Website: macys
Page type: customer-info-address
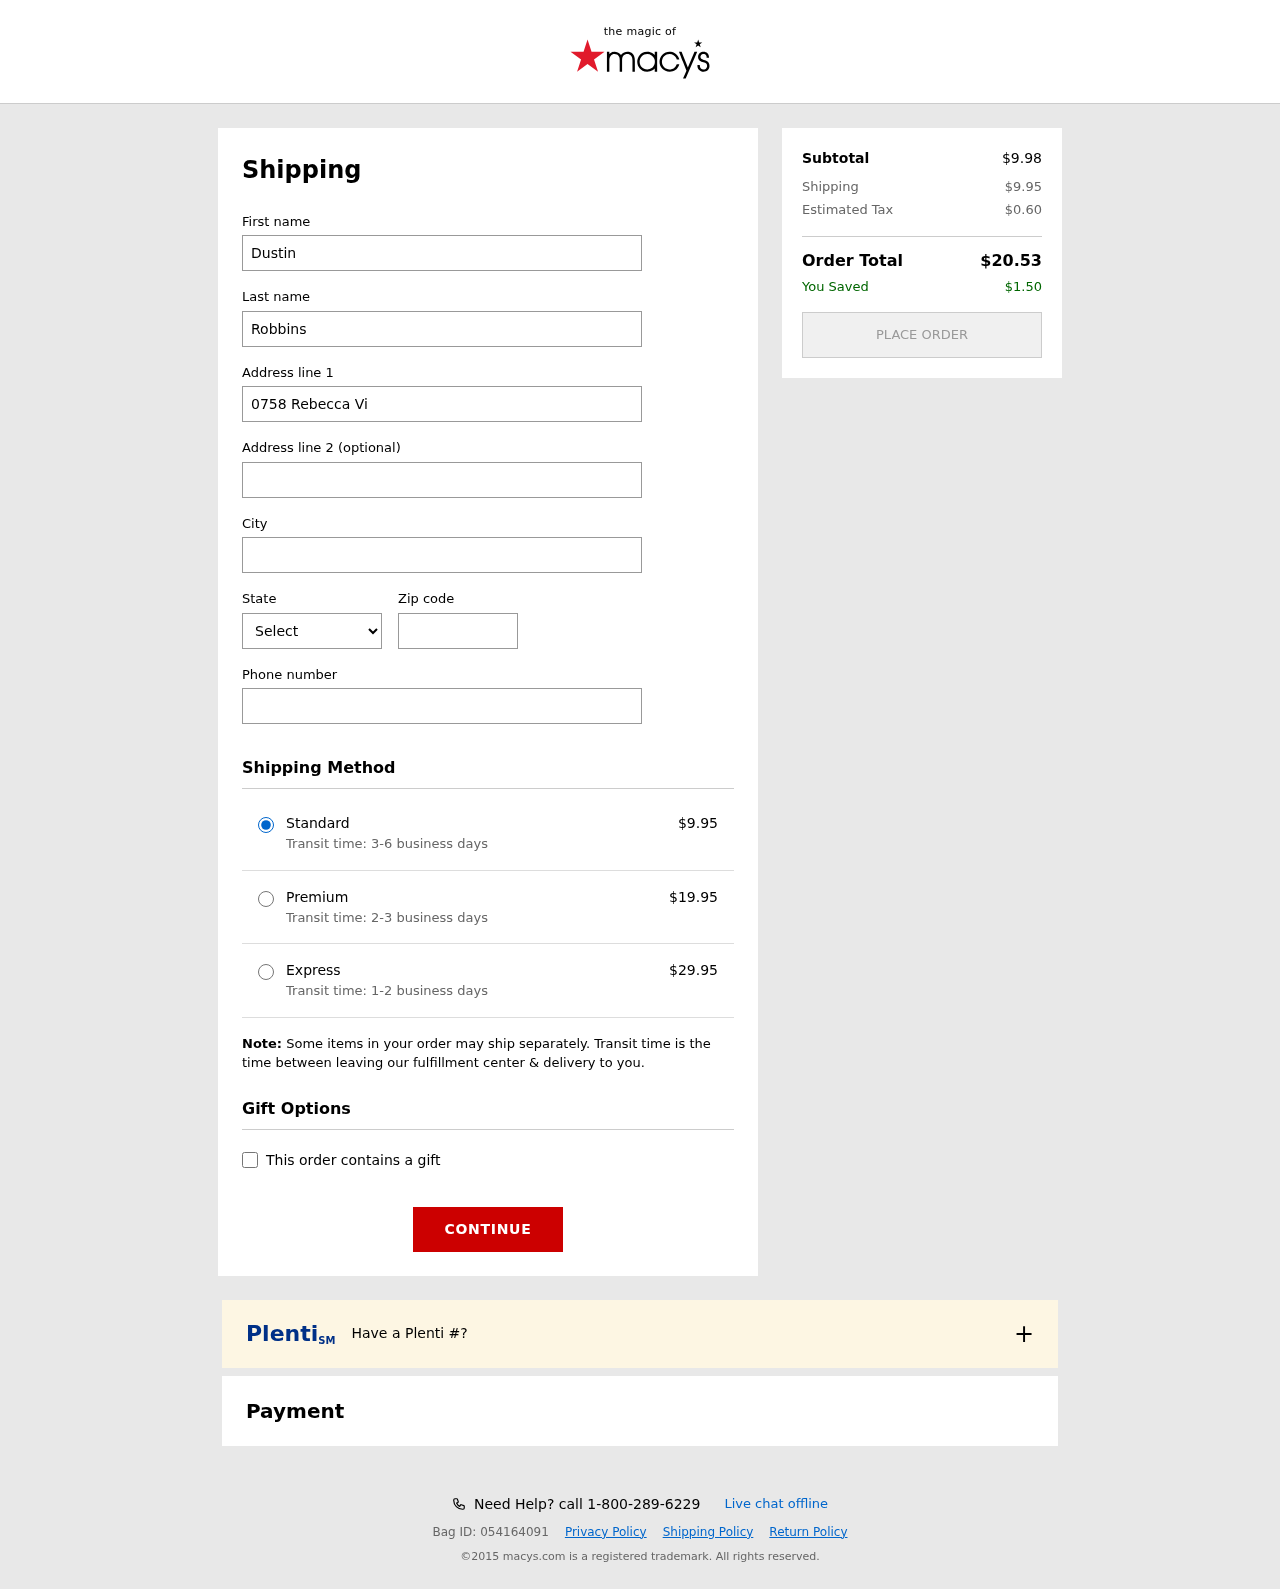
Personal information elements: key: PII_CITY
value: Reevesstad
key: PII_FIRSTNAME
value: Dustin
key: PII_LASTNAME
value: Robbins
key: PII_PHONE
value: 2033886750
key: PII_POSTCODE
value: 86513
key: PII_STATE_ABBR
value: MI
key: PII_STREET
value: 0758 Rebecca Village
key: PII_STREET2
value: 456 Tina Tunnel Suite 820
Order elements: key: ORDER_SHIPPING_COST
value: $9.95
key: ORDER_SHIPPING_COST_PREMIUM
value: $19.95
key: ORDER_SHIPPING_COST_EXPRESS
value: $29.95
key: ORDER_SUBTOTAL
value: $9.98
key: ORDER_TAX
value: $0.60
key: ORDER_TOTAL
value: $20.53
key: ORDER_SAVINGS
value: $1.50